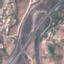
Land use / land cover: Highway